Field crop: maize
Growth stage: 2
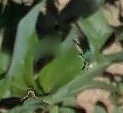
Species: maize